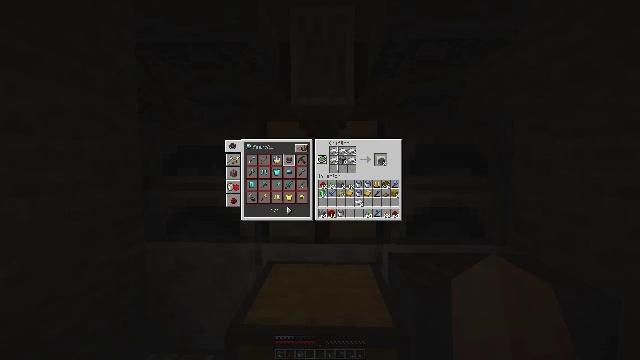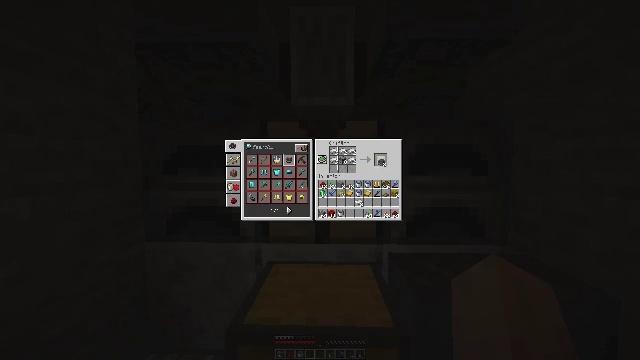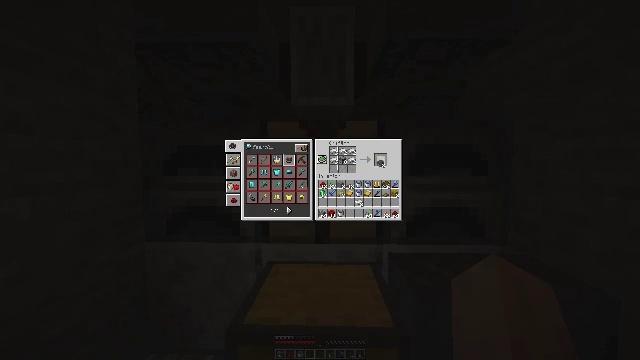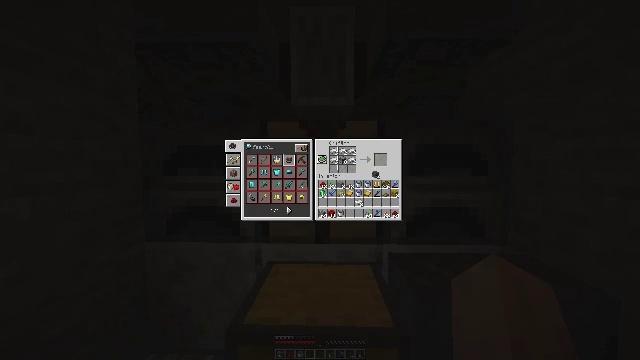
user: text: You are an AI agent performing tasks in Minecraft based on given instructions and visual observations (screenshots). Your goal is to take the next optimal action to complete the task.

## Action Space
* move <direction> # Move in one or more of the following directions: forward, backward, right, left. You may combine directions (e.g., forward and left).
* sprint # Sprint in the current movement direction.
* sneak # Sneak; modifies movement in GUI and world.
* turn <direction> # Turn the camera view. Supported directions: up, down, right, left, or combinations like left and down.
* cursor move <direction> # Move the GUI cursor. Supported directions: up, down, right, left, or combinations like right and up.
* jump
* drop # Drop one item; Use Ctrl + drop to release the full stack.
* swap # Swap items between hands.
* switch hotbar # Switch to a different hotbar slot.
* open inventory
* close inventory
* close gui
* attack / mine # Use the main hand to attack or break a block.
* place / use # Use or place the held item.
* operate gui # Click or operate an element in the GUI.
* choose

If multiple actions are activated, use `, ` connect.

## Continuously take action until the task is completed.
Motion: motion action
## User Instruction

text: Craft a blast furnace.
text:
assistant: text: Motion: no_op
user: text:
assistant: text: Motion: no_op
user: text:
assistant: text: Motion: turn left and down
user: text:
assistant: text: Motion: no_op